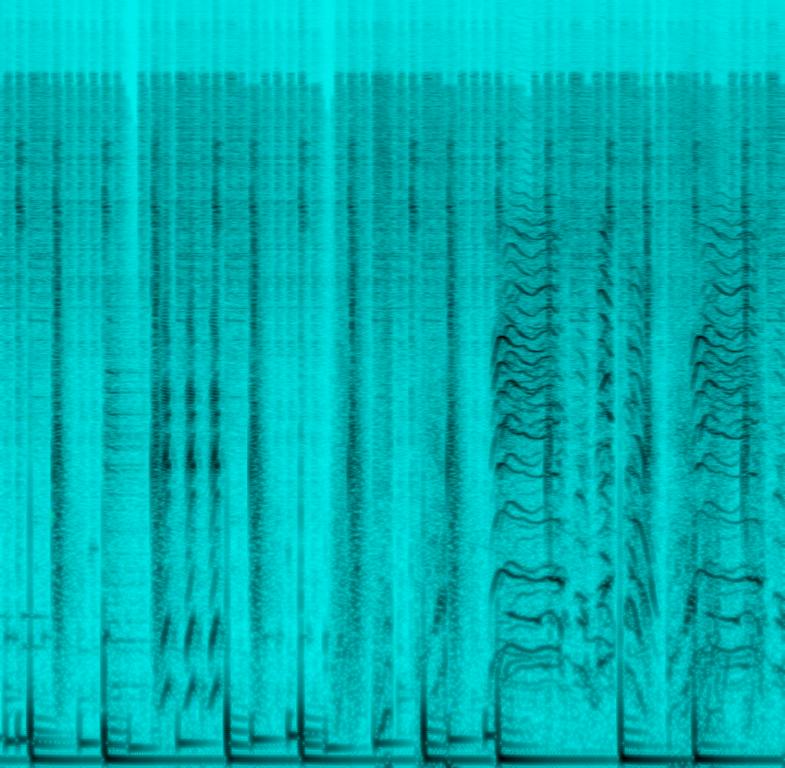
The music features a small group of children singing a repeating melody. A kick drum along with a hi-hat drives the pulse of the music. Throughout the music excerpt one can hear zipper sounds, vinyl scratches and other percussive sounds like cowbells.